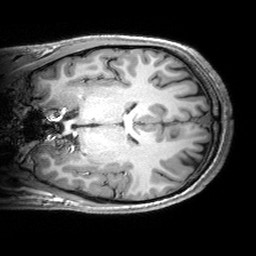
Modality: T1w
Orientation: coronal
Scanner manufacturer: siemens
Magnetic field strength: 3 T
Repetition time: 2.53 s
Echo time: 0.00299 s